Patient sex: F
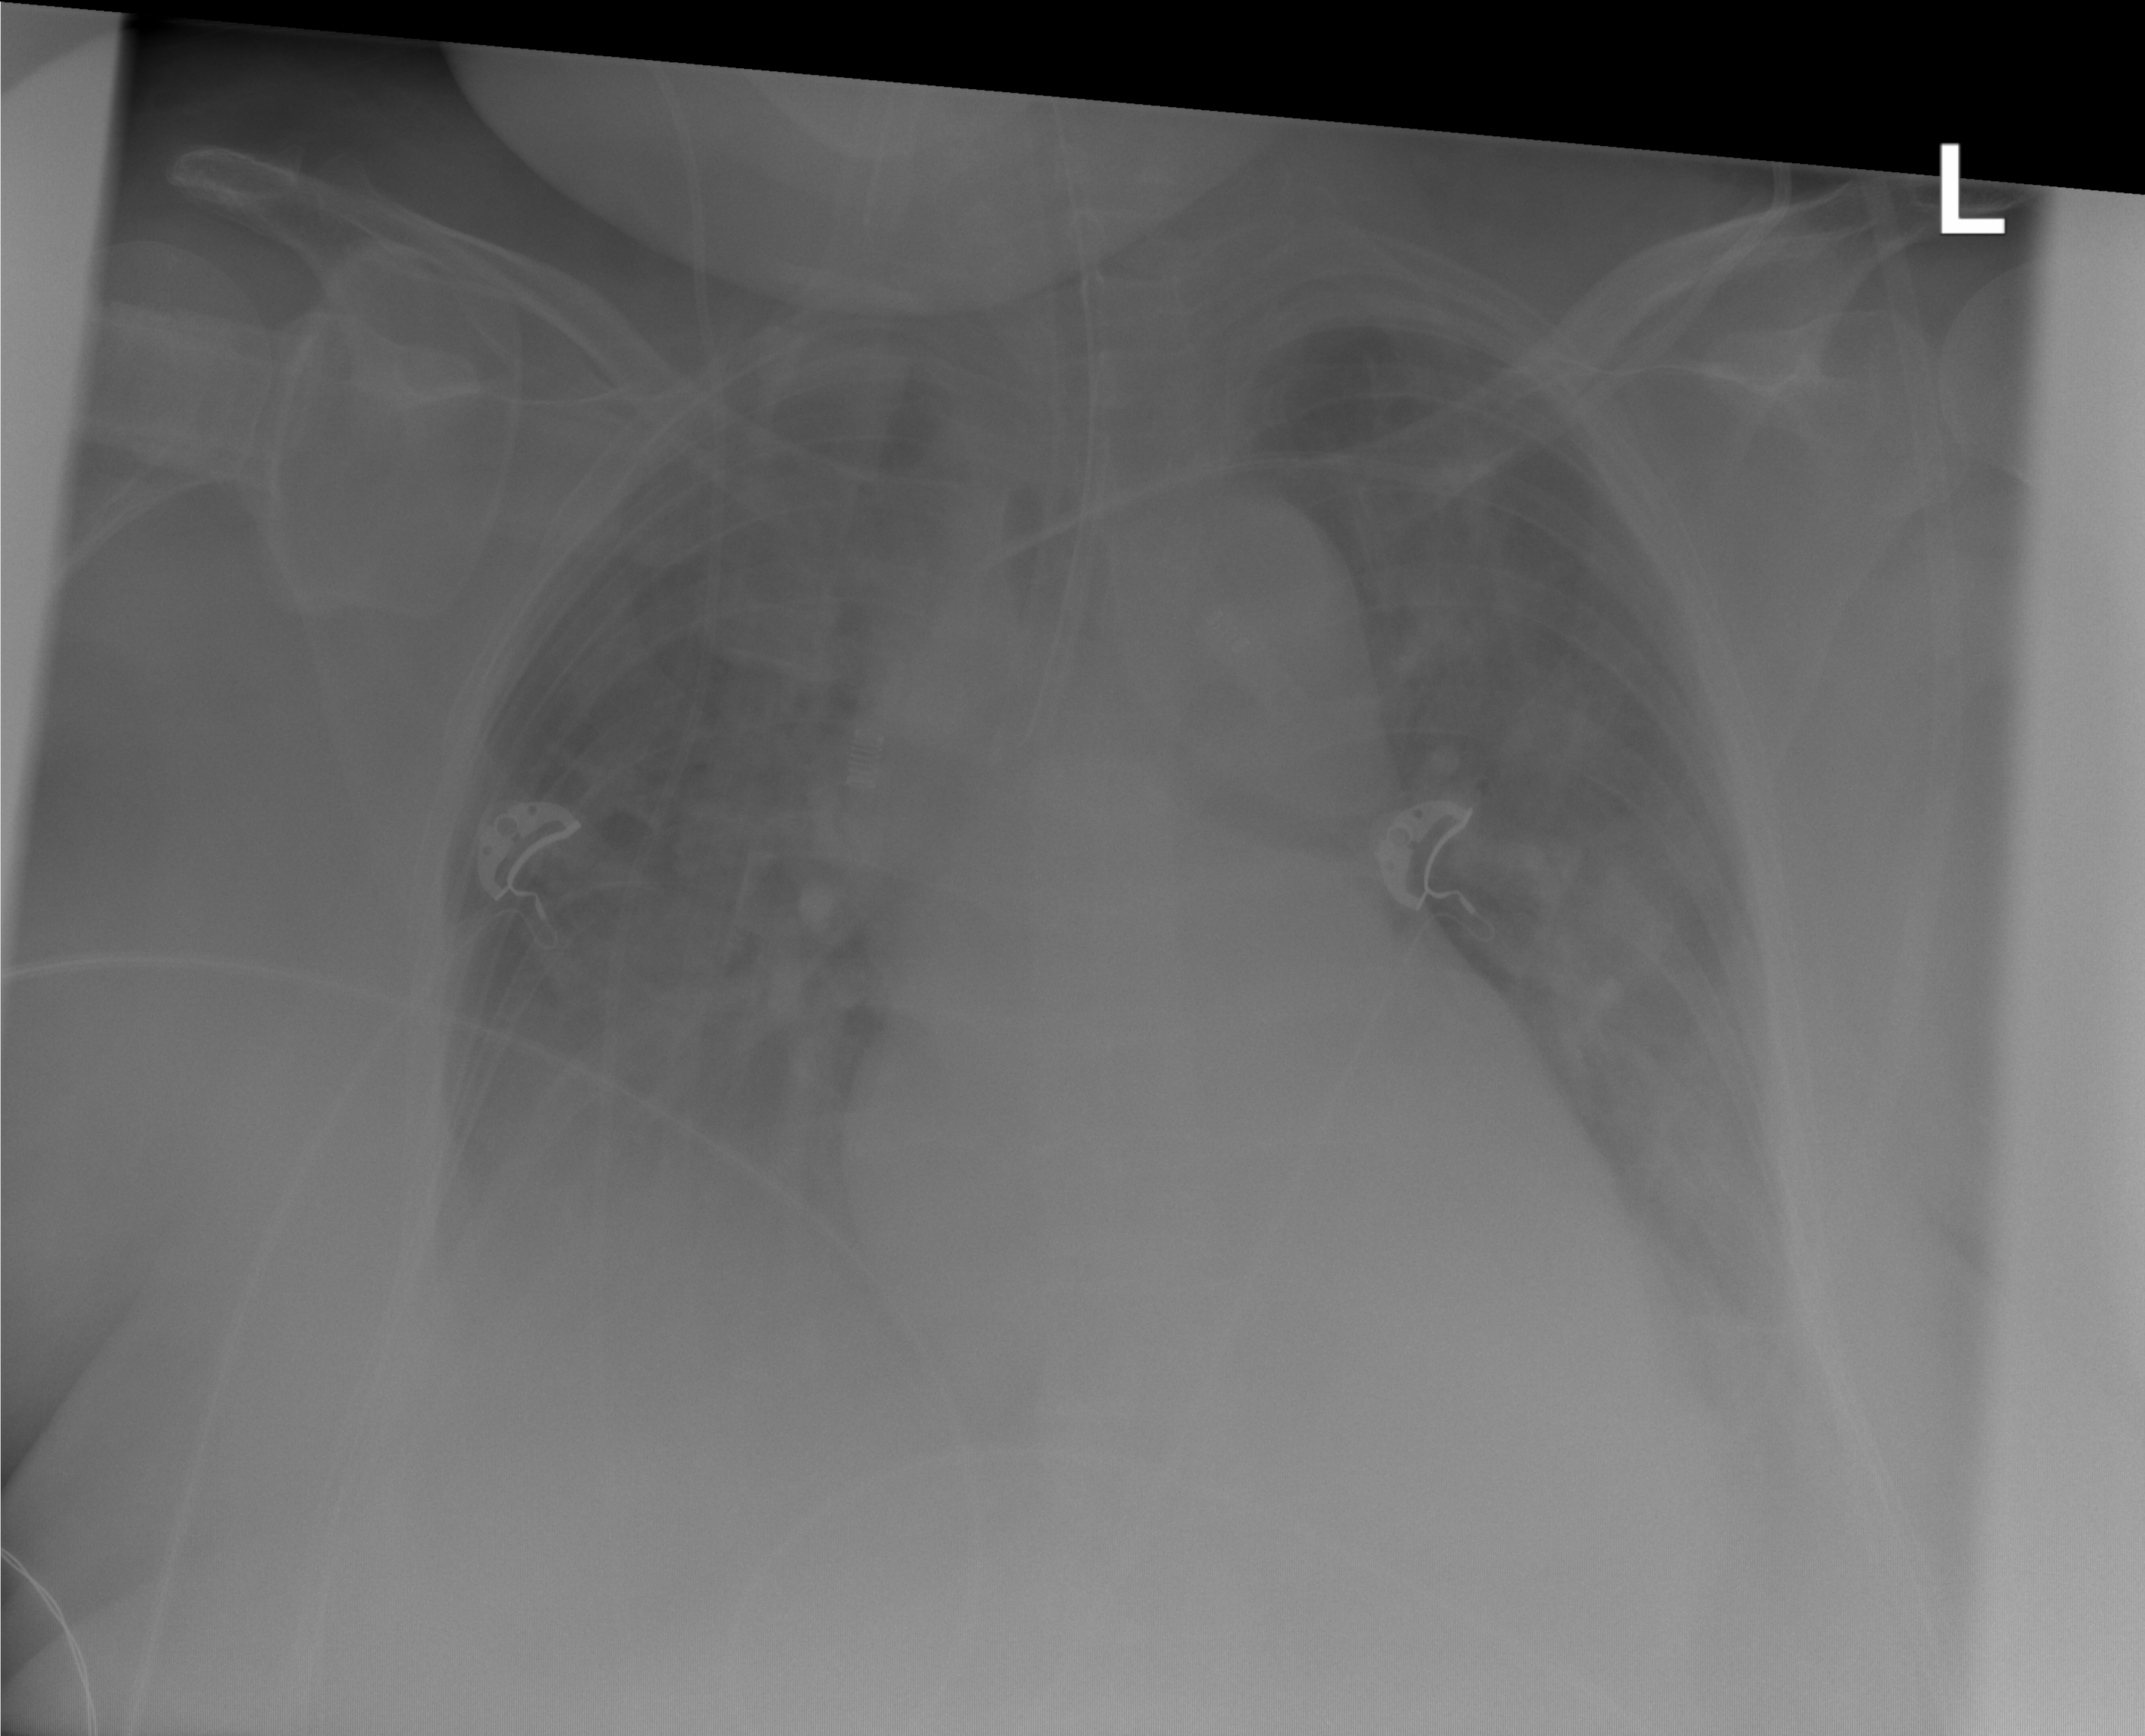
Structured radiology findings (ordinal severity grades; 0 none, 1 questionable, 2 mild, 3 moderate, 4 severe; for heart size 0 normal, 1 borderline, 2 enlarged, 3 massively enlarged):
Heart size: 2
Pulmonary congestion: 2
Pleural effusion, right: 2
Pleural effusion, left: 2
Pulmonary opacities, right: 3
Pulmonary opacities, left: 3
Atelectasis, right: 2
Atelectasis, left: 2